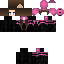
A female human skin with dark skin, wearing brown long hair dressed in a black hoodie and black pants, featuring a closed mouth.